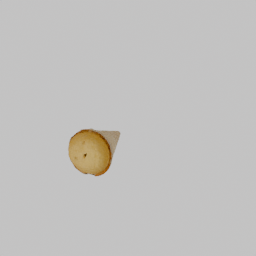
Label: nature